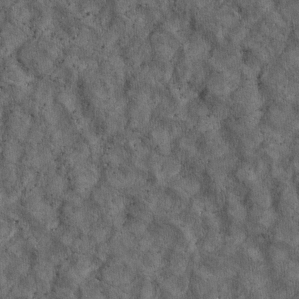
Label: non_frost